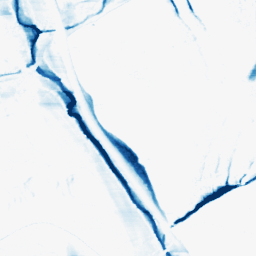
Category: morphological
Decomposition family: morphological_ellipse
Decomposition parameters: operation: closing
width: 5
height: 30
Upsampling method: cubic_mitchell
Upsampling parameters: scale: 8
Upsampling scale: 8